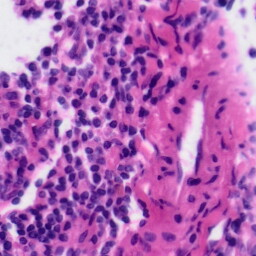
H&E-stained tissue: Tonsil